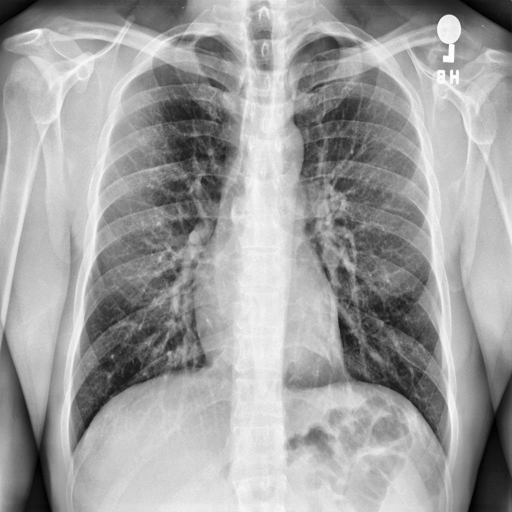
Finding: NORMAL